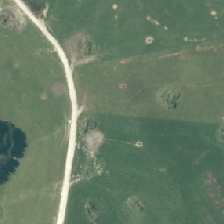
Land cover: high_producing_grassland